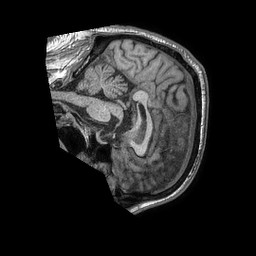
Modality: T1w
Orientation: sagittal
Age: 50
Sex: male
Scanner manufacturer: philips
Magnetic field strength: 1.5 T
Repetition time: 0.007571 s
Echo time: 0.003447 s